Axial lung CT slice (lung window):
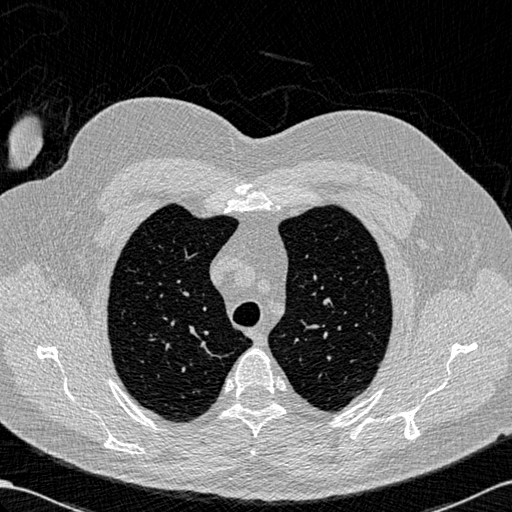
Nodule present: no